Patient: sex F, age 36
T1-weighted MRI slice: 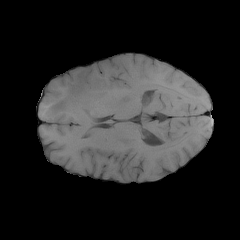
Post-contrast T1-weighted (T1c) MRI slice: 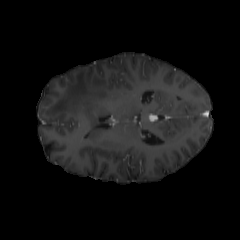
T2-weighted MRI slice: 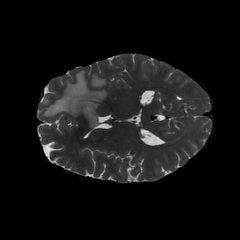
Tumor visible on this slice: yes
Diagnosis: Glioblastoma, IDH-wildtype
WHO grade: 4